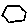
Label: hexagon